Question: I have 2 sets of points, say AB and CD. They may or may not be in a straight line. I know their x, y co-ordinates and the angles they make with the horizontal plane. I need to adjust the angle that line AB forms with the horizontal plane in such a way that the points AB are perfectly aligned with CD. Meaning, they form a trapezoid. The image will make it clearer:

Any ideas as how to find the required angle between AB and the horizontal plane? The distance between any of the points should not be changed.
Since I'll be implementing the solution in a browser, all the co-ordinates are read from top, left = 0, 0. I'm rotating around the center, in a clockwise direction.
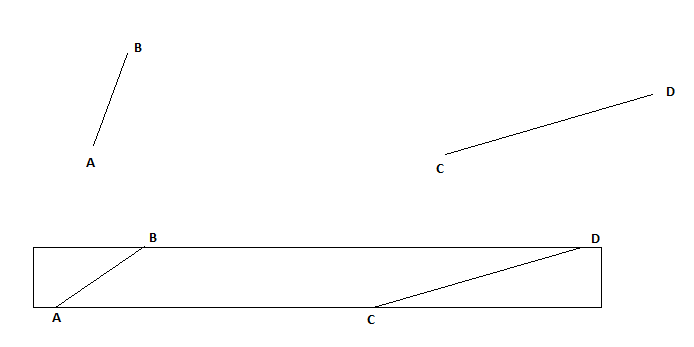
Answer: You want
'''
AB x sin angle-AB = Dy - Cy
angle-AB = arcsin((Dy - Cy)/AB)
'''
Dy is y coordinate of D
Cy is y coordinate of C
AB is length of AB
angle-AB is angle of AB relative to horizontal line